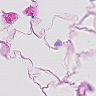
Metastatic tissue present: no